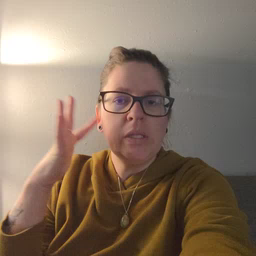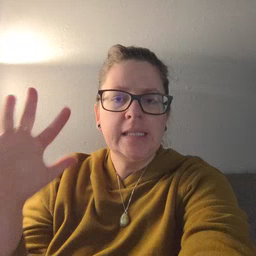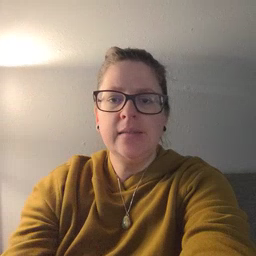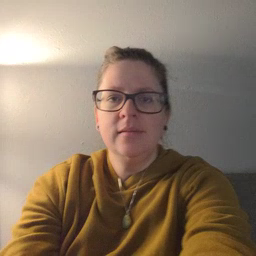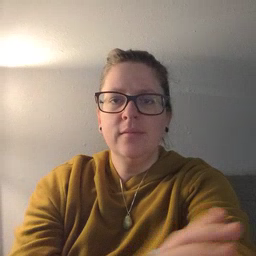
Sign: noisy